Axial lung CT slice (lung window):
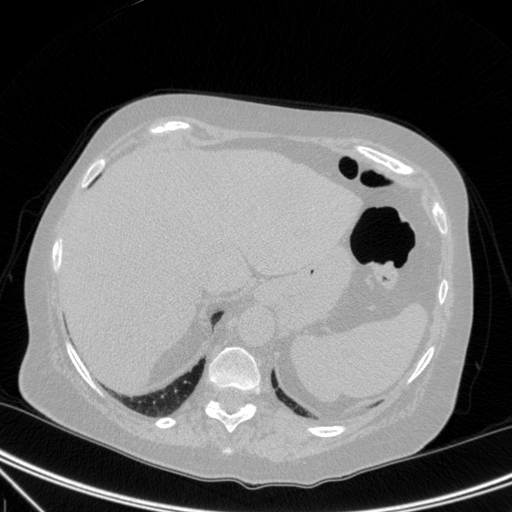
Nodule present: no